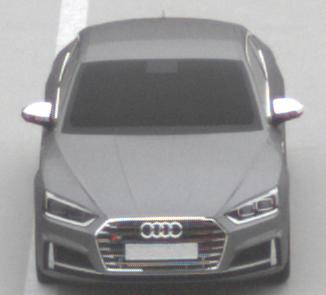
Make: Audi
Model: S5 Sportback
Detailed model: 8T Facelift
Model produced from: 2011
Model produced until: 2016
Doors: 5
Color: gray
Road condition: dry road
Daytime: midday
Contrast: low contrast